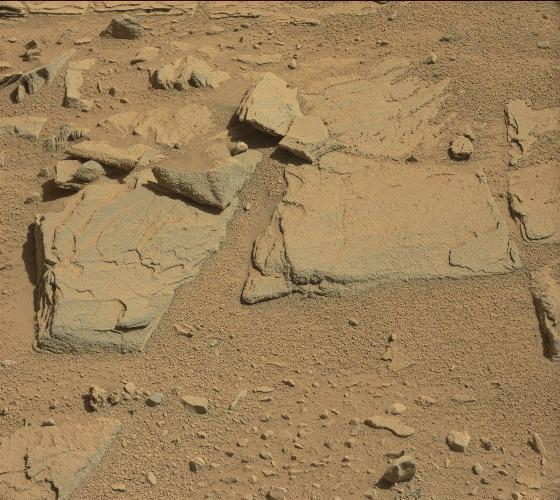
Terrain classes present: Bedrock, Gravel / Sand / Soil, Rock, Shadow